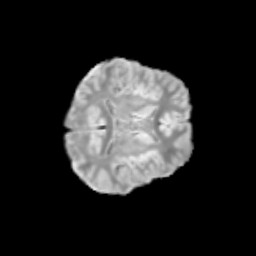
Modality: T2w
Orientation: axial
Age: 11
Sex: male
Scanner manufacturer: siemens
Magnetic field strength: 3 T
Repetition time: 3.8 s
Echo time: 0.07 s